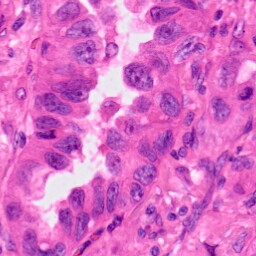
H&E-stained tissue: Lung